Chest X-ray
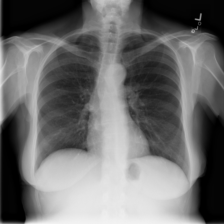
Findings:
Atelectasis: negative
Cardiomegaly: negative
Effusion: negative
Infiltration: negative
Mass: negative
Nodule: negative
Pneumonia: negative
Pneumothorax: negative
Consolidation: negative
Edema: negative
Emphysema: negative
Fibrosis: negative
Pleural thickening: negative
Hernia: negative